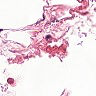
Metastatic tissue present: no